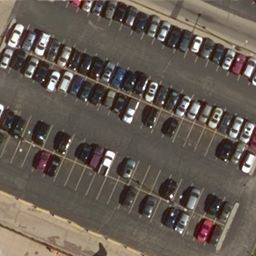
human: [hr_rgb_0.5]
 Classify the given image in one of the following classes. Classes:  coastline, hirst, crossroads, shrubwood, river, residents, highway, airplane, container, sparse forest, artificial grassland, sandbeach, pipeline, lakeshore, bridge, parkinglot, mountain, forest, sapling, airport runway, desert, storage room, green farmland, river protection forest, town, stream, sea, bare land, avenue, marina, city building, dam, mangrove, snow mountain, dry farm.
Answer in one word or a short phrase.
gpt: parkinglot